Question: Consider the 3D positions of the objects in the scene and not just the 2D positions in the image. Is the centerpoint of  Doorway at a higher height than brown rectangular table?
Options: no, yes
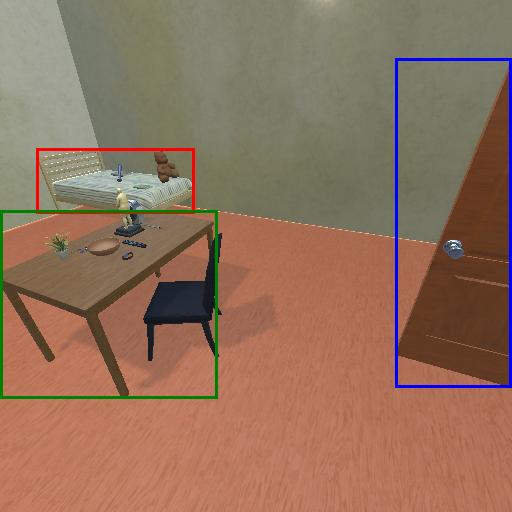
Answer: no